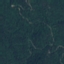
Label: Forest